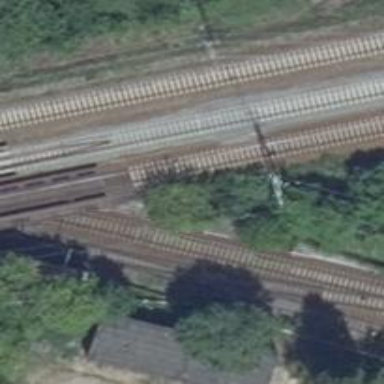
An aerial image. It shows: Bridge over railway with electrified contact lines.